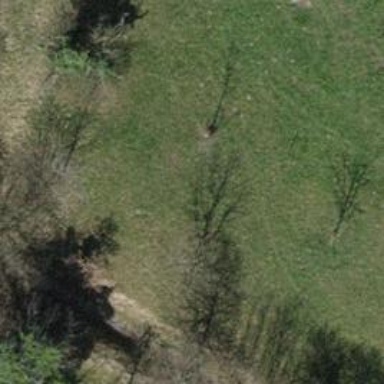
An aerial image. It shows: Deciduous broadleaved tree.